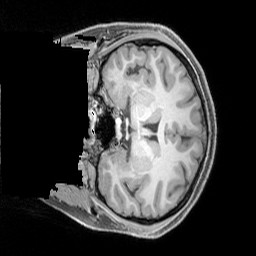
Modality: T1w
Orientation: coronal